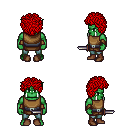
a pixel art fantasy rpg character, male body template, orc, green skin, leather chest armor, teal pants, red curly afro hairstyle, cloth bracers, brown shoes, dagger, four views (front, back, left, right), 2x2 character sprite sheet, small pixel art, hard edges, no anti-aliasing